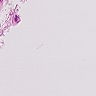
Metastatic tissue present: no